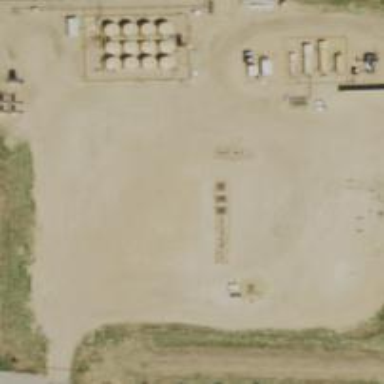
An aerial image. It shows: Petroleum well.